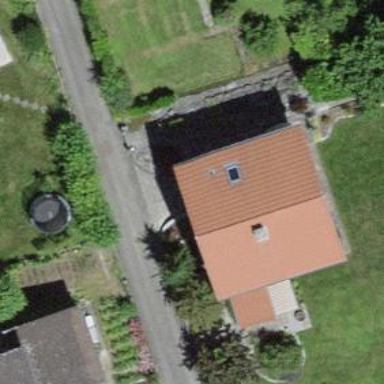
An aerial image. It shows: Simple and straightforward house.